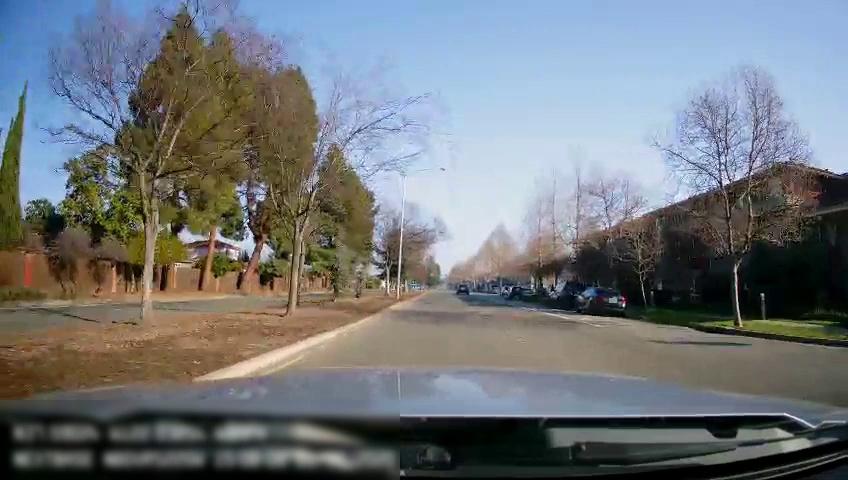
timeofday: Day
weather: Sunny
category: Drivable Space
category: Drivable Space
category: Vehicles | Car
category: Vehicles | Car
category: Vehicles | SUV
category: Lanes | Alternate Lane